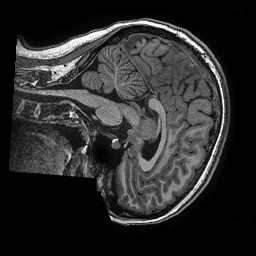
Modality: T1w
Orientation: sagittal
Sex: female
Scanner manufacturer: ge
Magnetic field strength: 3 T
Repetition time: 0.0077 s
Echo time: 0.003436 s